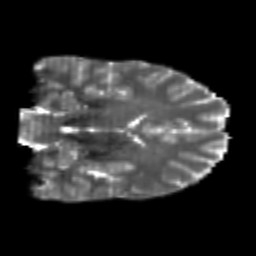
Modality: T2w
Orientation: coronal
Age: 23
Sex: male
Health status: healthy
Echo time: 0.074 s